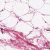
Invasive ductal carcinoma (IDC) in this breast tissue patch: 0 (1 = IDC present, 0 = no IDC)